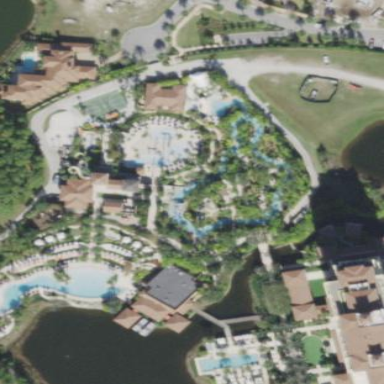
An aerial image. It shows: Outdoor swimming pool in leisure land area.